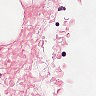
Metastatic tissue present: no